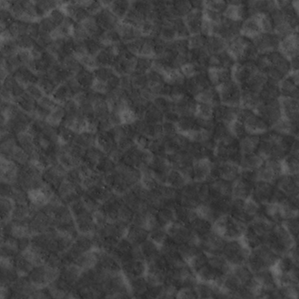
Label: non_frost